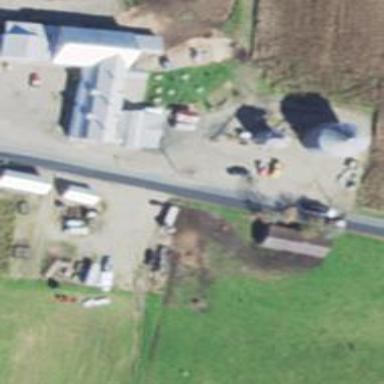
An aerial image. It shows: Farmyard area.